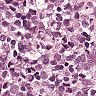
Metastatic tissue present: yes